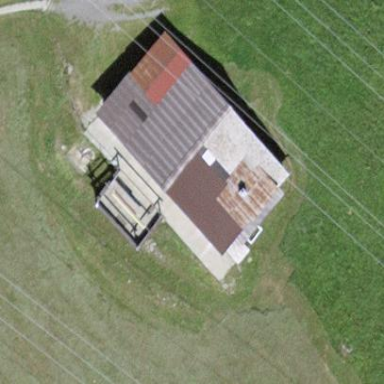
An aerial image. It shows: Cabin.